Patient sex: F
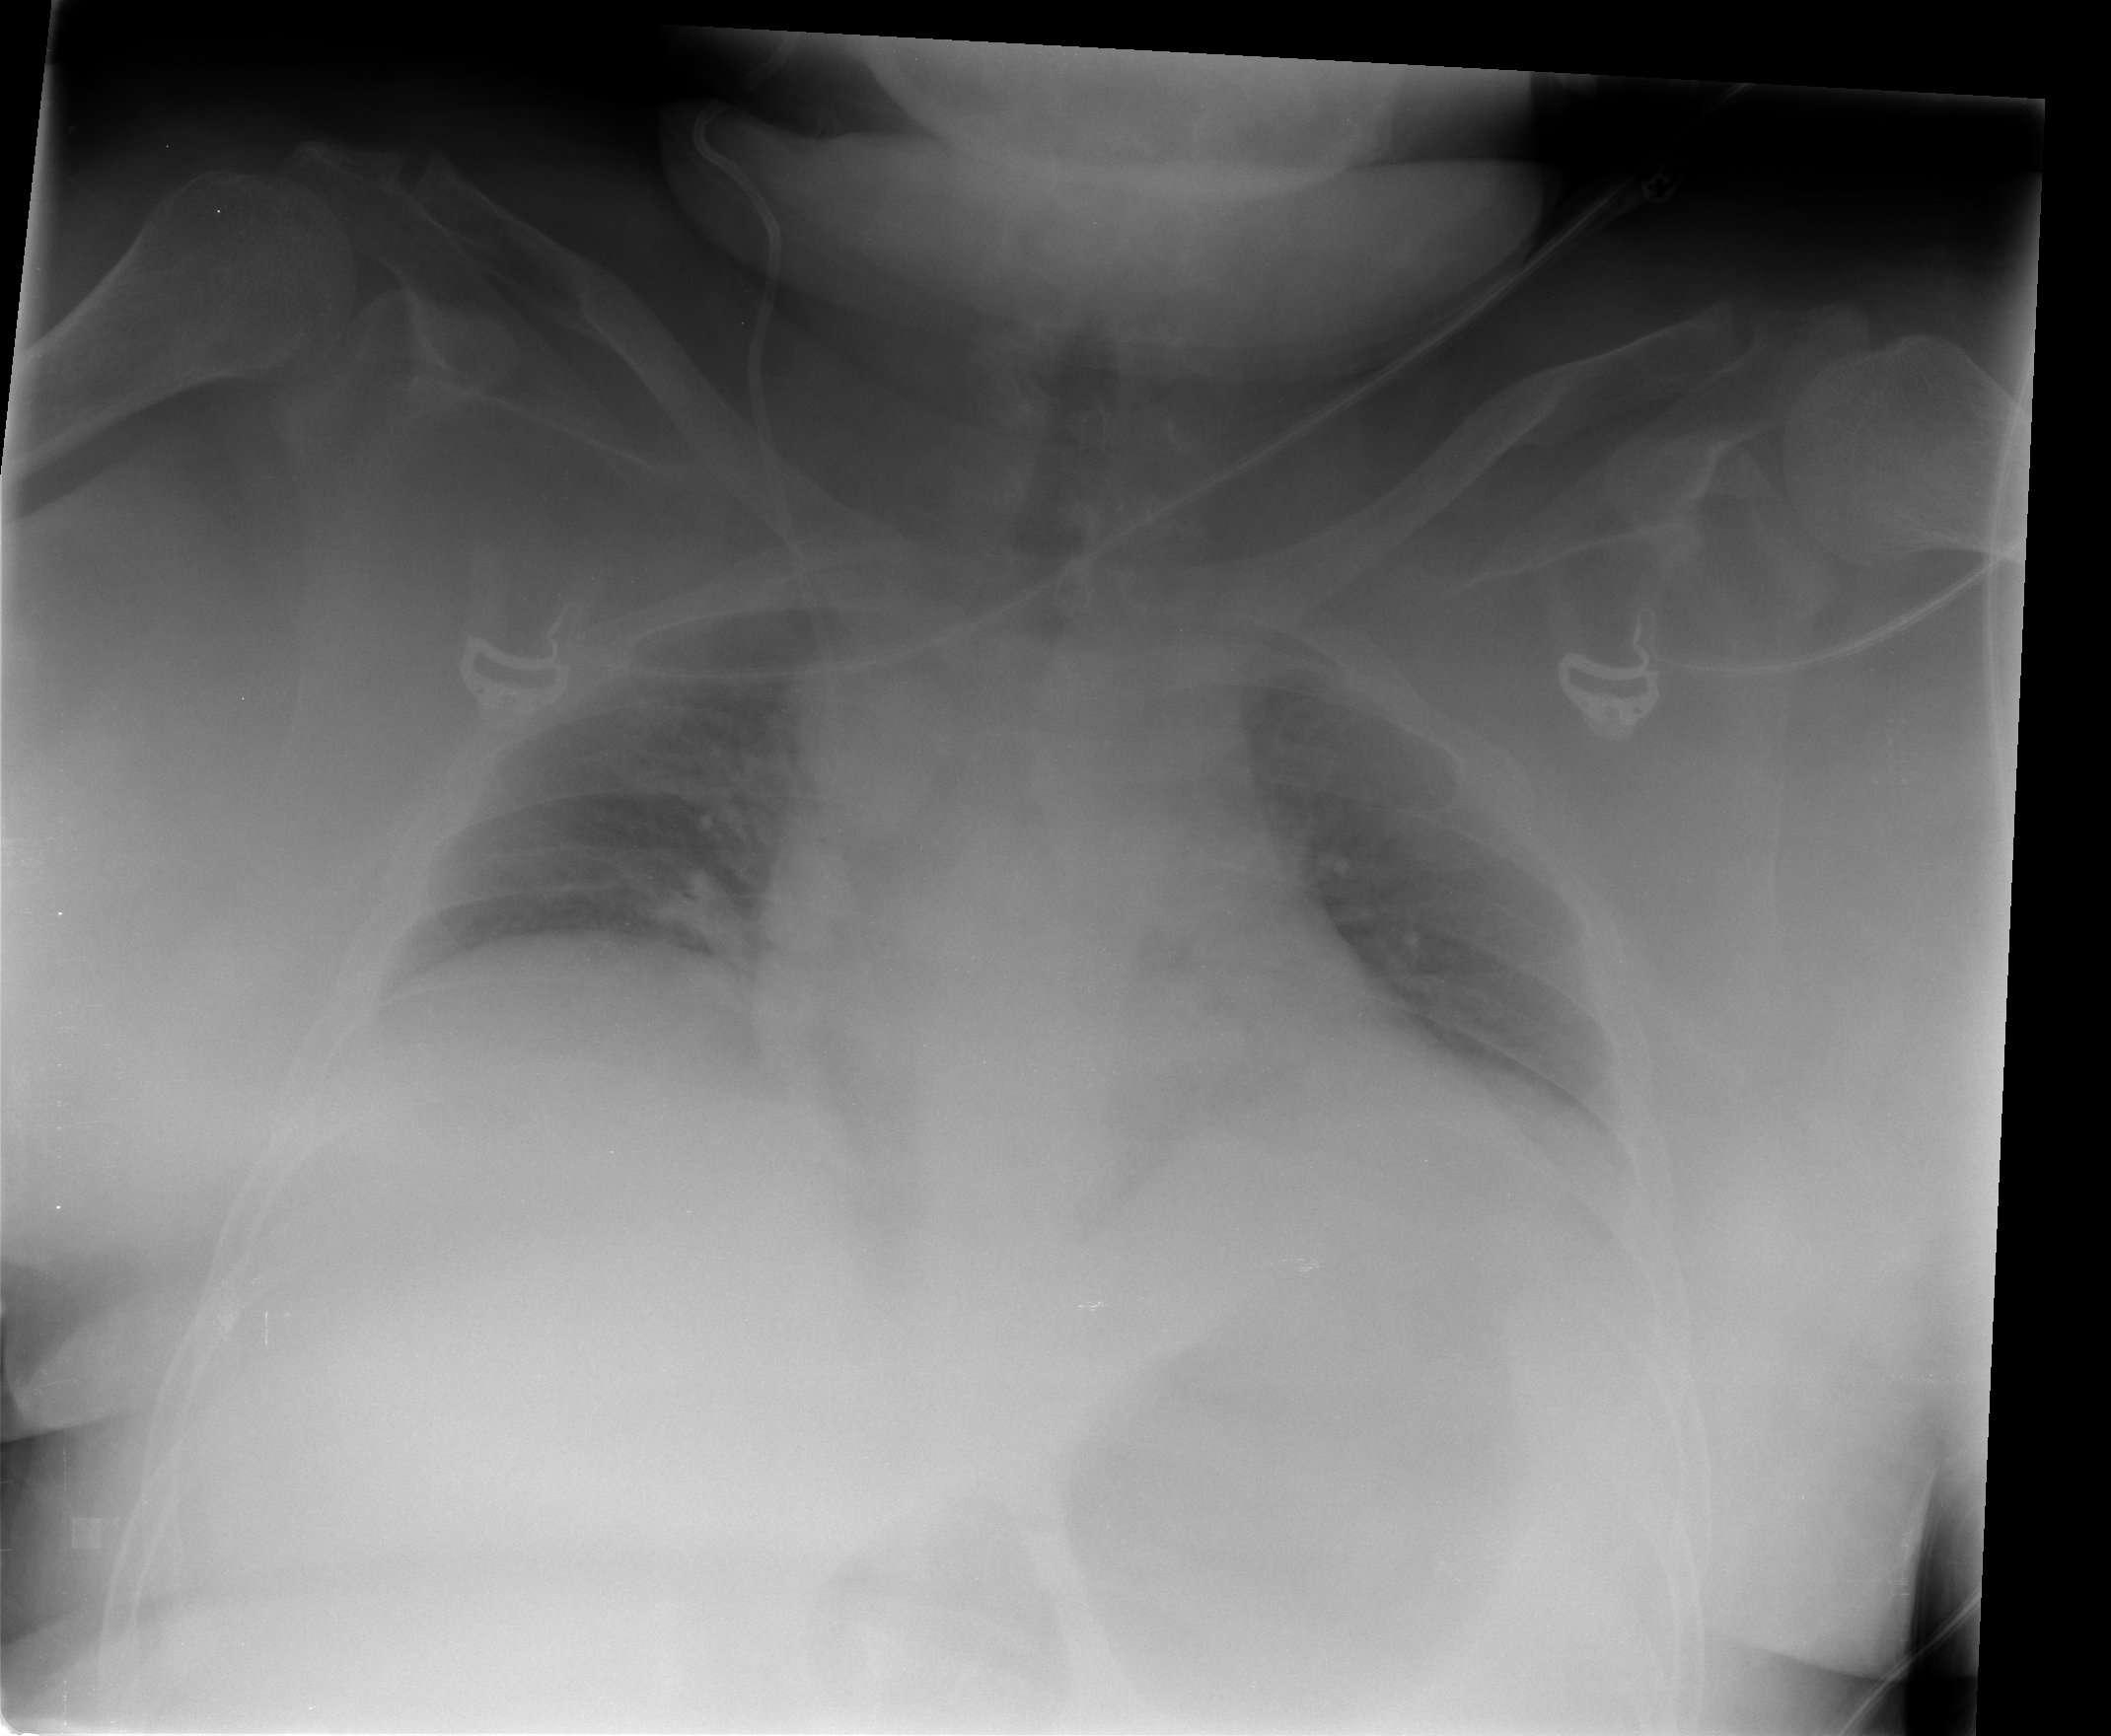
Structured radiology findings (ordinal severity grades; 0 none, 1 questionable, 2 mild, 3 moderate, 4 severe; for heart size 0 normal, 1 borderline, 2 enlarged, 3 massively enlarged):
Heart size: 0
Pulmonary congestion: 0
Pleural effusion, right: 0
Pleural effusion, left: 0
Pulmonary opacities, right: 0
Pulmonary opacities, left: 0
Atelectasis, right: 0
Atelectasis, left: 1